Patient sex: F
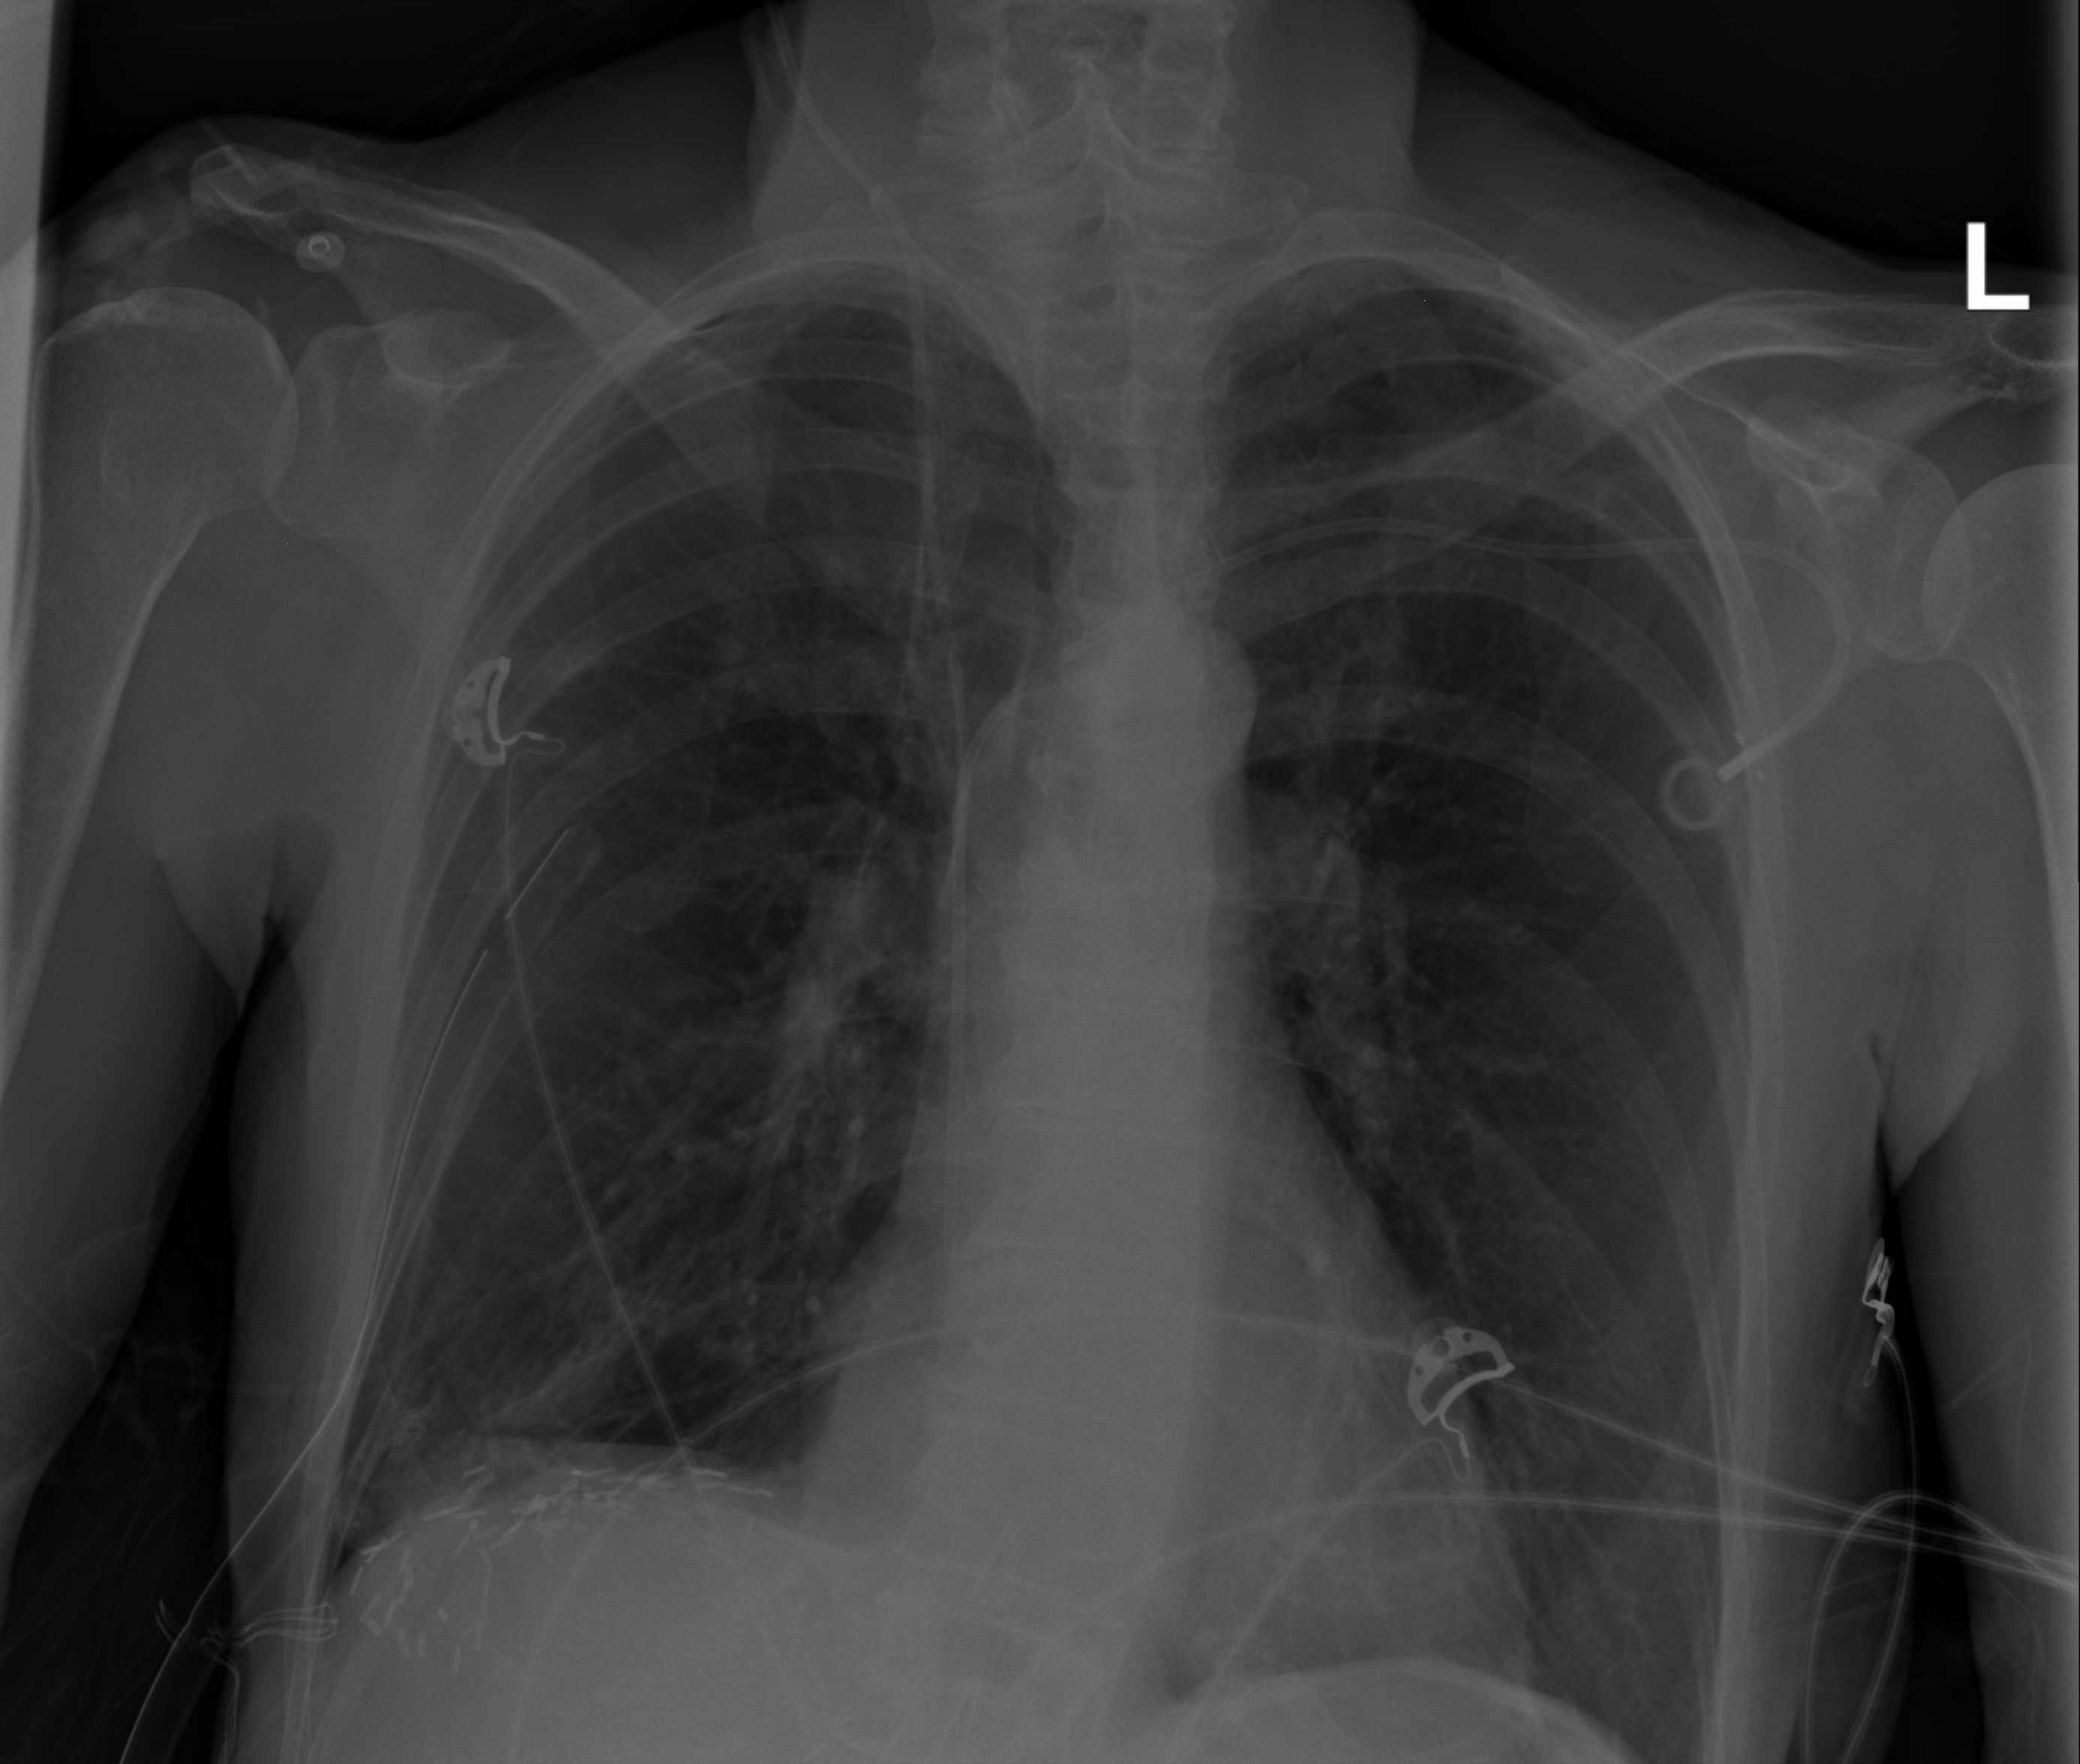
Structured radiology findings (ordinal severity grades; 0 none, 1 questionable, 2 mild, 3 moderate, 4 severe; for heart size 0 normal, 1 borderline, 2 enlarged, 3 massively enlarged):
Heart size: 0
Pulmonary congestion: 0
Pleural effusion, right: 0
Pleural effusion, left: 0
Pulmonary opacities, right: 0
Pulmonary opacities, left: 0
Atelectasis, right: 2
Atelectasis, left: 0